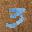
Label: 3